Interaction volume radius: 10 \u00c5
Interaction volume height: 10 \u00c5
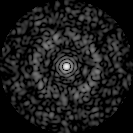
Disorder parameter: 0.8514